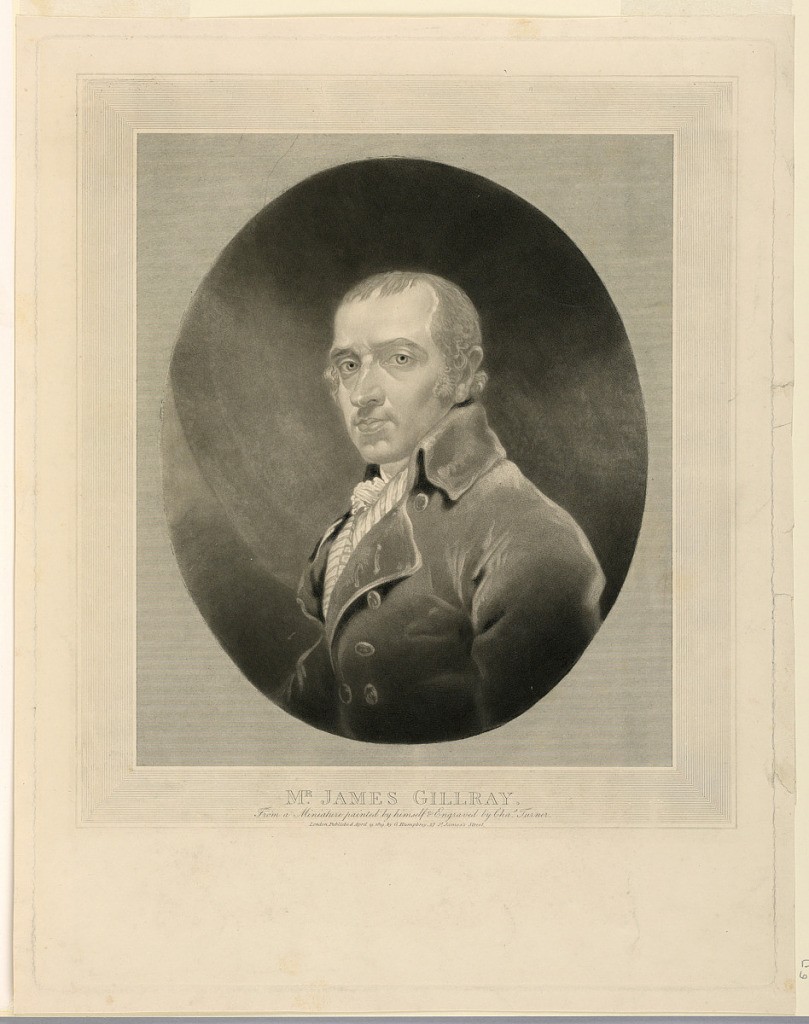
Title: Portrait of James Gillray
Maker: Charles Turner, British, 1773–1857
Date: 1819
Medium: Mezzotint and engraving on paper
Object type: Print
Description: Within an unadorned oval frame is a bust length portrait of the painter, James Gillray, facing left, his gaze directed toward the observer. He wears a striped stock. Inscription below, and engraver's and publisher's names.